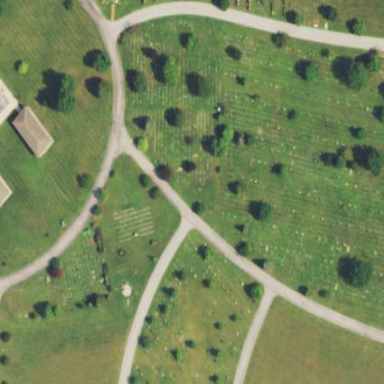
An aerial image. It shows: Cemetery.